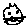
Label: cat